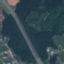
Land use / land cover class: Highway